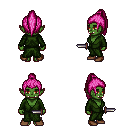
a pixel art fantasy rpg character, female body template, orc, green skin, green robe, white pants, pink long topknot hairstyle, brown shoes, dagger, four views (front, back, left, right), 2x2 character sprite sheet, small pixel art, hard edges, no anti-aliasing